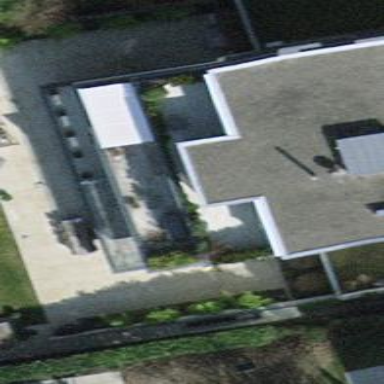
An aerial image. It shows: Balcony as part of building.